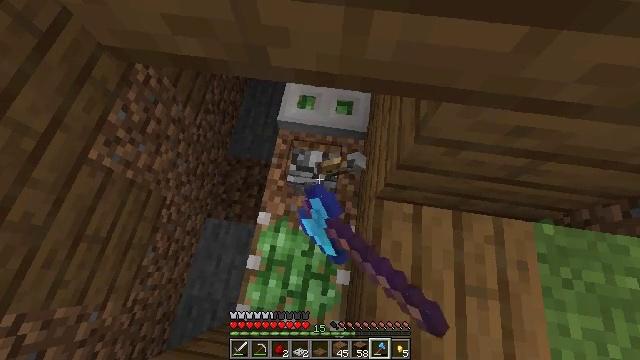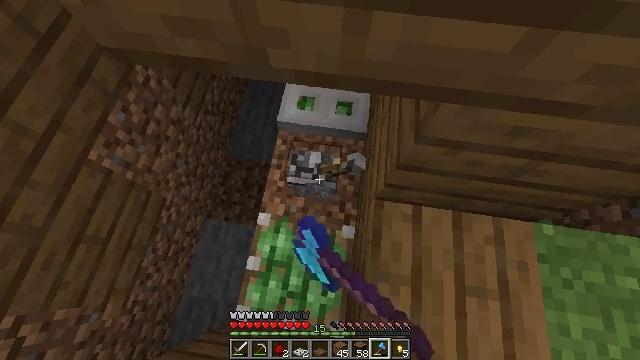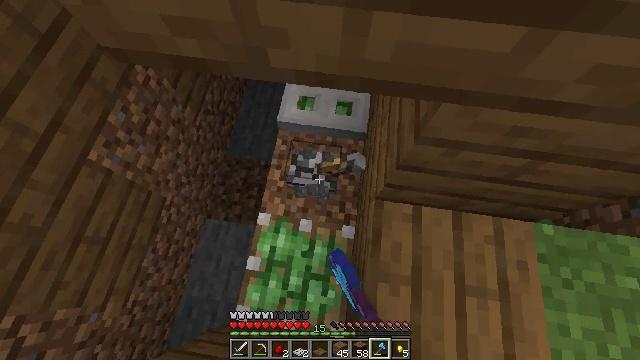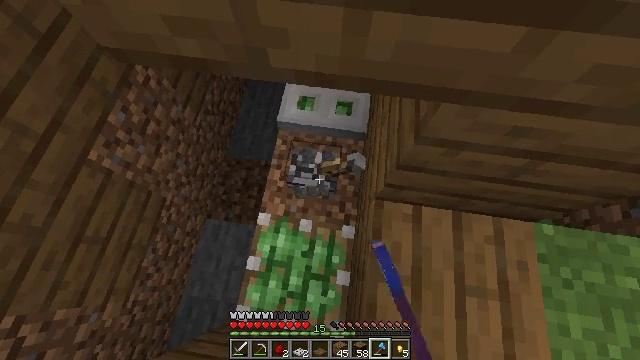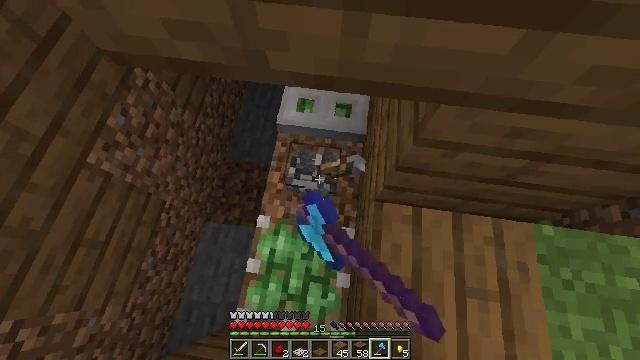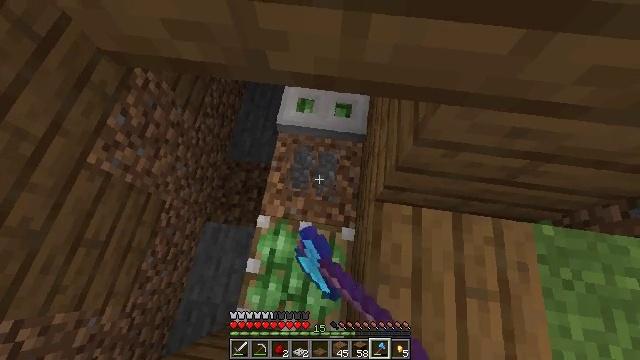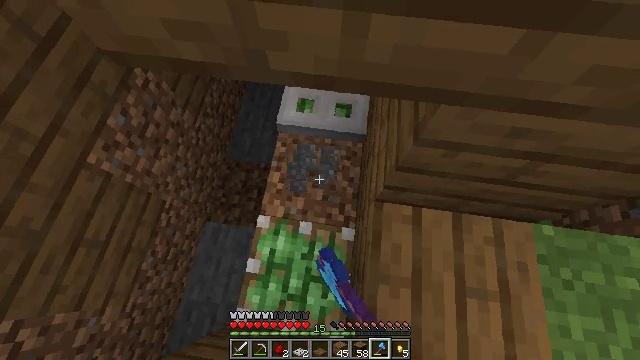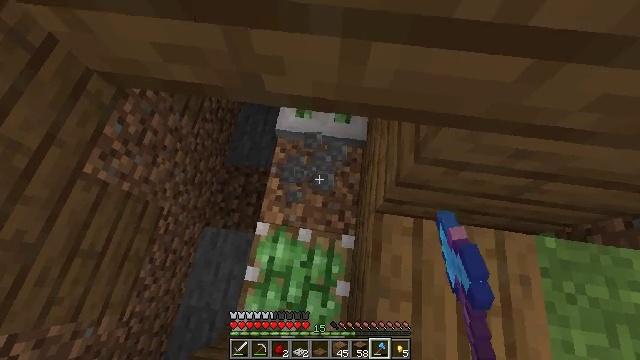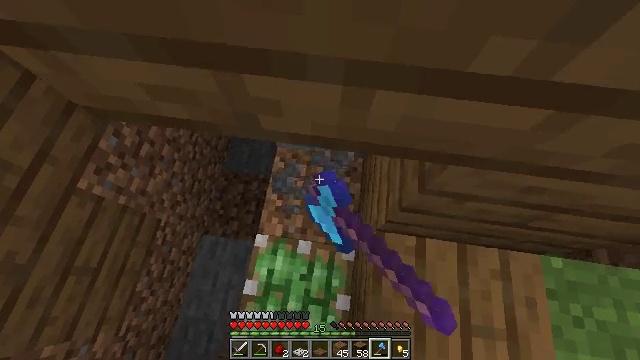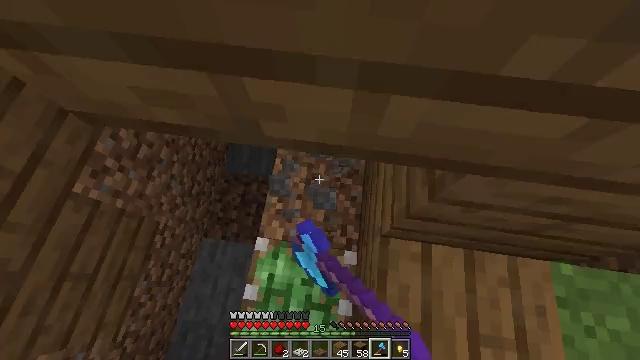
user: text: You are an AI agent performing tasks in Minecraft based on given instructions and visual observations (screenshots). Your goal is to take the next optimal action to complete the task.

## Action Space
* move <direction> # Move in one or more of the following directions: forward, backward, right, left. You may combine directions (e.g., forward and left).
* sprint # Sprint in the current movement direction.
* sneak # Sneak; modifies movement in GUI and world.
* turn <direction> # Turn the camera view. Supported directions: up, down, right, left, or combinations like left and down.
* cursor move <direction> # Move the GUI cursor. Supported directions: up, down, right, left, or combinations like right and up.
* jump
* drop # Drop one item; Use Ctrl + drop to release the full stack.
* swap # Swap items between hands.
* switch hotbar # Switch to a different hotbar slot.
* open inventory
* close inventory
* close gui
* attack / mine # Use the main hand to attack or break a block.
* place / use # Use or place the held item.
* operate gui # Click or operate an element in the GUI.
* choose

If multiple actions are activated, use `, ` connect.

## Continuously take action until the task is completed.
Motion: motion action
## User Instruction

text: Gather the lever into your inventory.
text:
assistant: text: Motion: attack / mine
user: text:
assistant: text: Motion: attack / mine
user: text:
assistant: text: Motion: attack / mine
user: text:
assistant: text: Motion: attack / mine
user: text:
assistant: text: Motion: attack / mine
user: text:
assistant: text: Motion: attack / mine
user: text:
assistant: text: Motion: move forward, attack / mine
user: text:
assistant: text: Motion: move forward, attack / mine
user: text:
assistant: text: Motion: move forward, attack / mine
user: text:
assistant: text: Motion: attack / mine